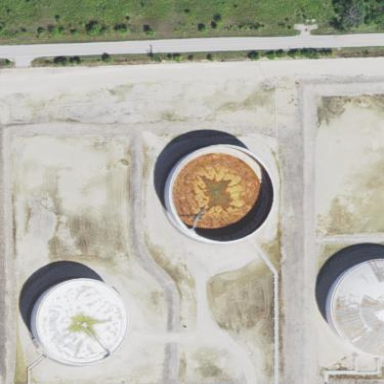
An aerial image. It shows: Storage tank created as man-made structure.